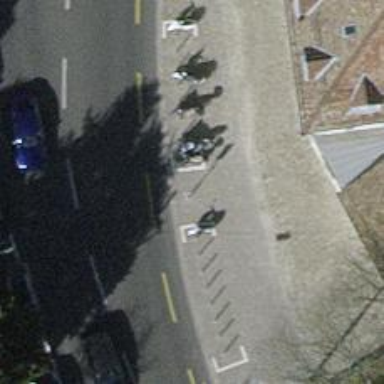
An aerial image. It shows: Bicycle parking area with stands.